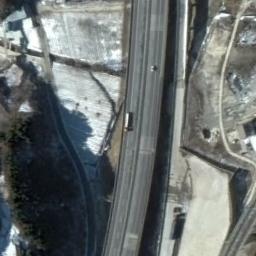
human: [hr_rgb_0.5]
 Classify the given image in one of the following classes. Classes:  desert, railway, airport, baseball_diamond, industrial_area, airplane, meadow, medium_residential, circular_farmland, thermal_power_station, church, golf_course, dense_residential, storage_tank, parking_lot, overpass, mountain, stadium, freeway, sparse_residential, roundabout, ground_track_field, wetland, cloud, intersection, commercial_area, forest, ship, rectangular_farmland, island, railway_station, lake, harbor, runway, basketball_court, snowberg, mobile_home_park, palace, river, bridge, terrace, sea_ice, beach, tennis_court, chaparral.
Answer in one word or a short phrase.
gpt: freeway